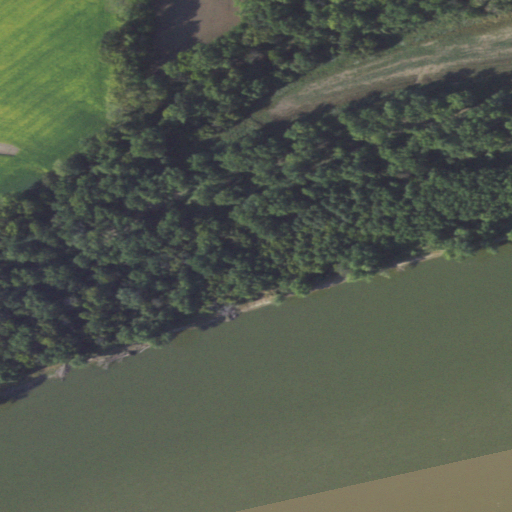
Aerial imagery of island in Illinois named Duck Island containing open water, deciduous forest, woody wetlands, and cultivated crops